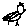
Label: bird